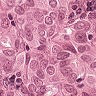
Metastatic tissue present: yes